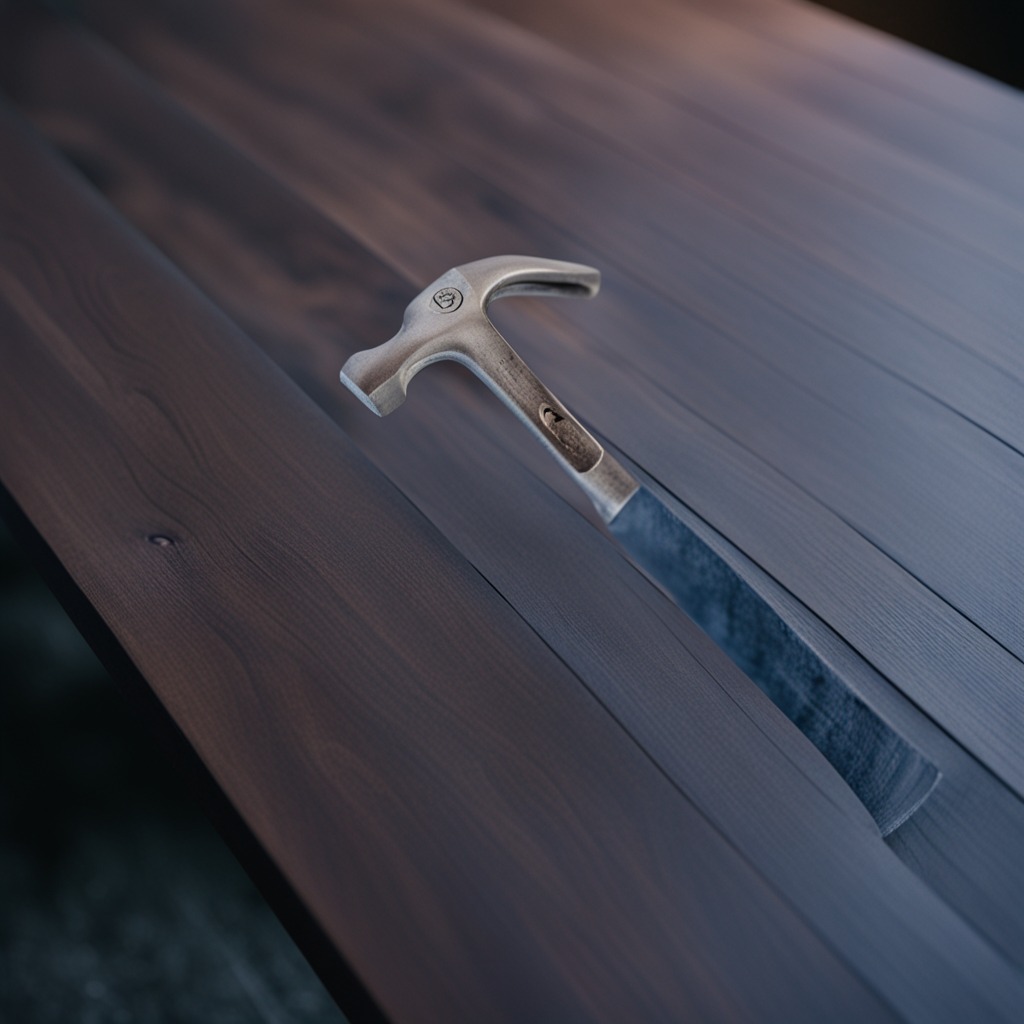
A hammer lies on the old table in the garage at twilight.